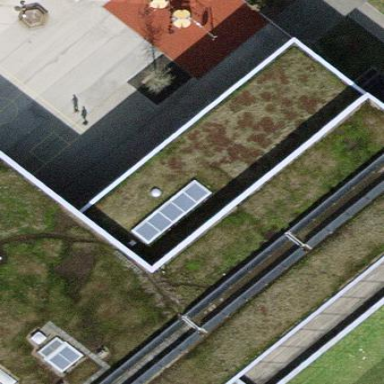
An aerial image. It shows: School building.